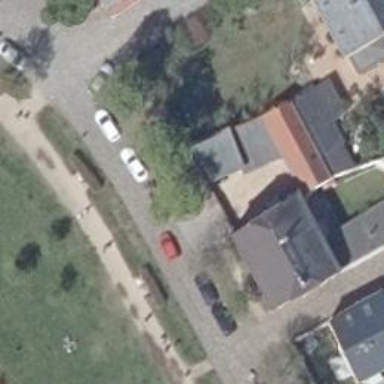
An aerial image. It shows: Alley classified as service road.